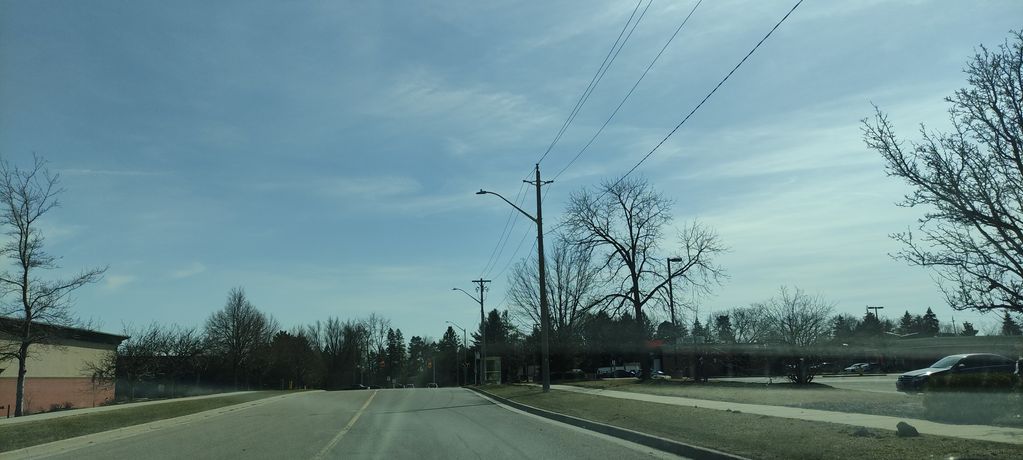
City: kitchener-waterloo